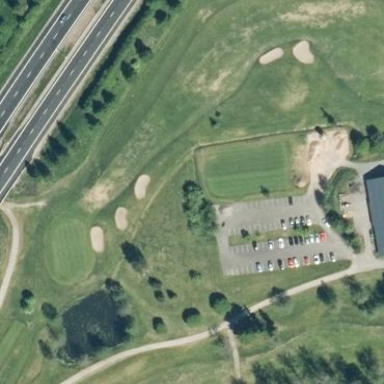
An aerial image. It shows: Grassy area designated as golf fairway.